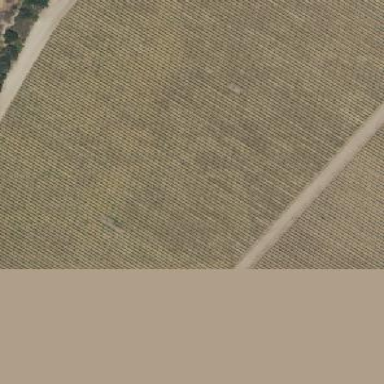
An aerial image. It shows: Vineyard growing grapes.